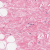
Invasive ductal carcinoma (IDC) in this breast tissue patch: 0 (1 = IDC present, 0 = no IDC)